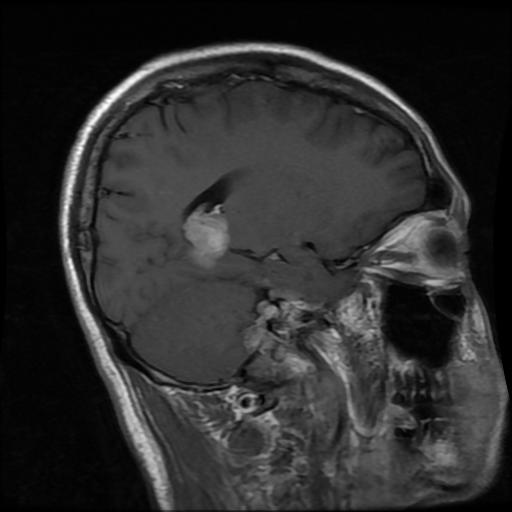
Label: meningioma